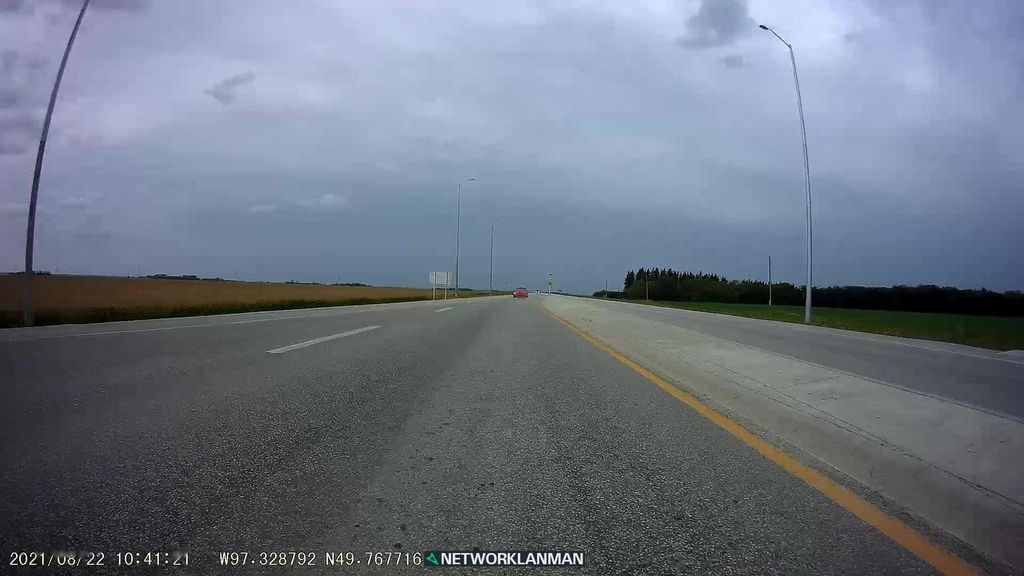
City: winnipeg